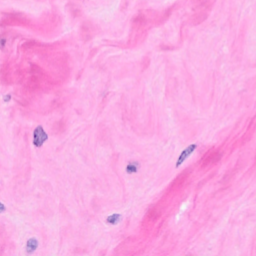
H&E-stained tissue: Breast